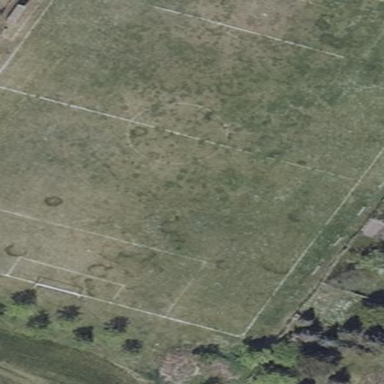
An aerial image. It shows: Soccer pitch for leisure land activities.